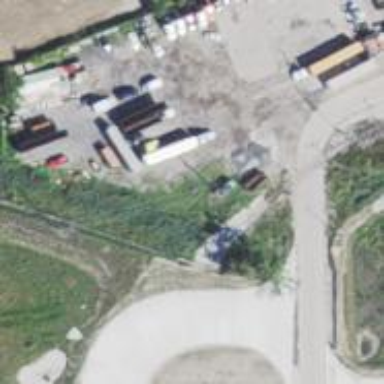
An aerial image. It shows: Abandoned railway siding.